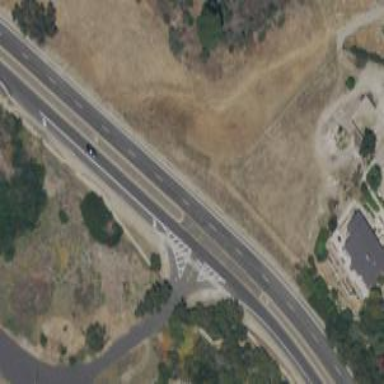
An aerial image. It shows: Asphalt road with primary link designation.